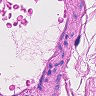
Metastatic tissue present: no